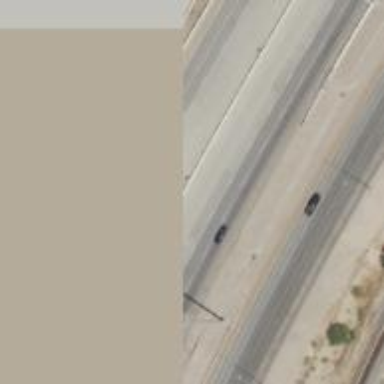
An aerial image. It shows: View of motorway.